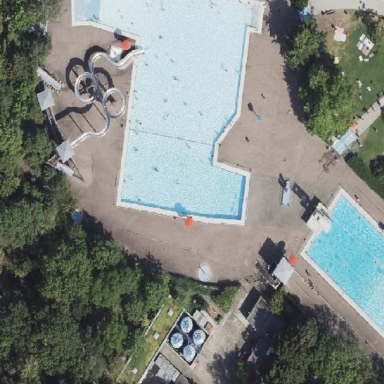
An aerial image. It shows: Outdoor swimming pool in leisure land area.